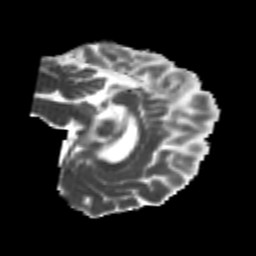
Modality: MD
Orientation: sagittal
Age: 26
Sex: female
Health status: healthy
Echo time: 0.074 s